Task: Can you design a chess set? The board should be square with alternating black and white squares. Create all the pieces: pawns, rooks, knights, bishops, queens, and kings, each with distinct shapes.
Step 1616:
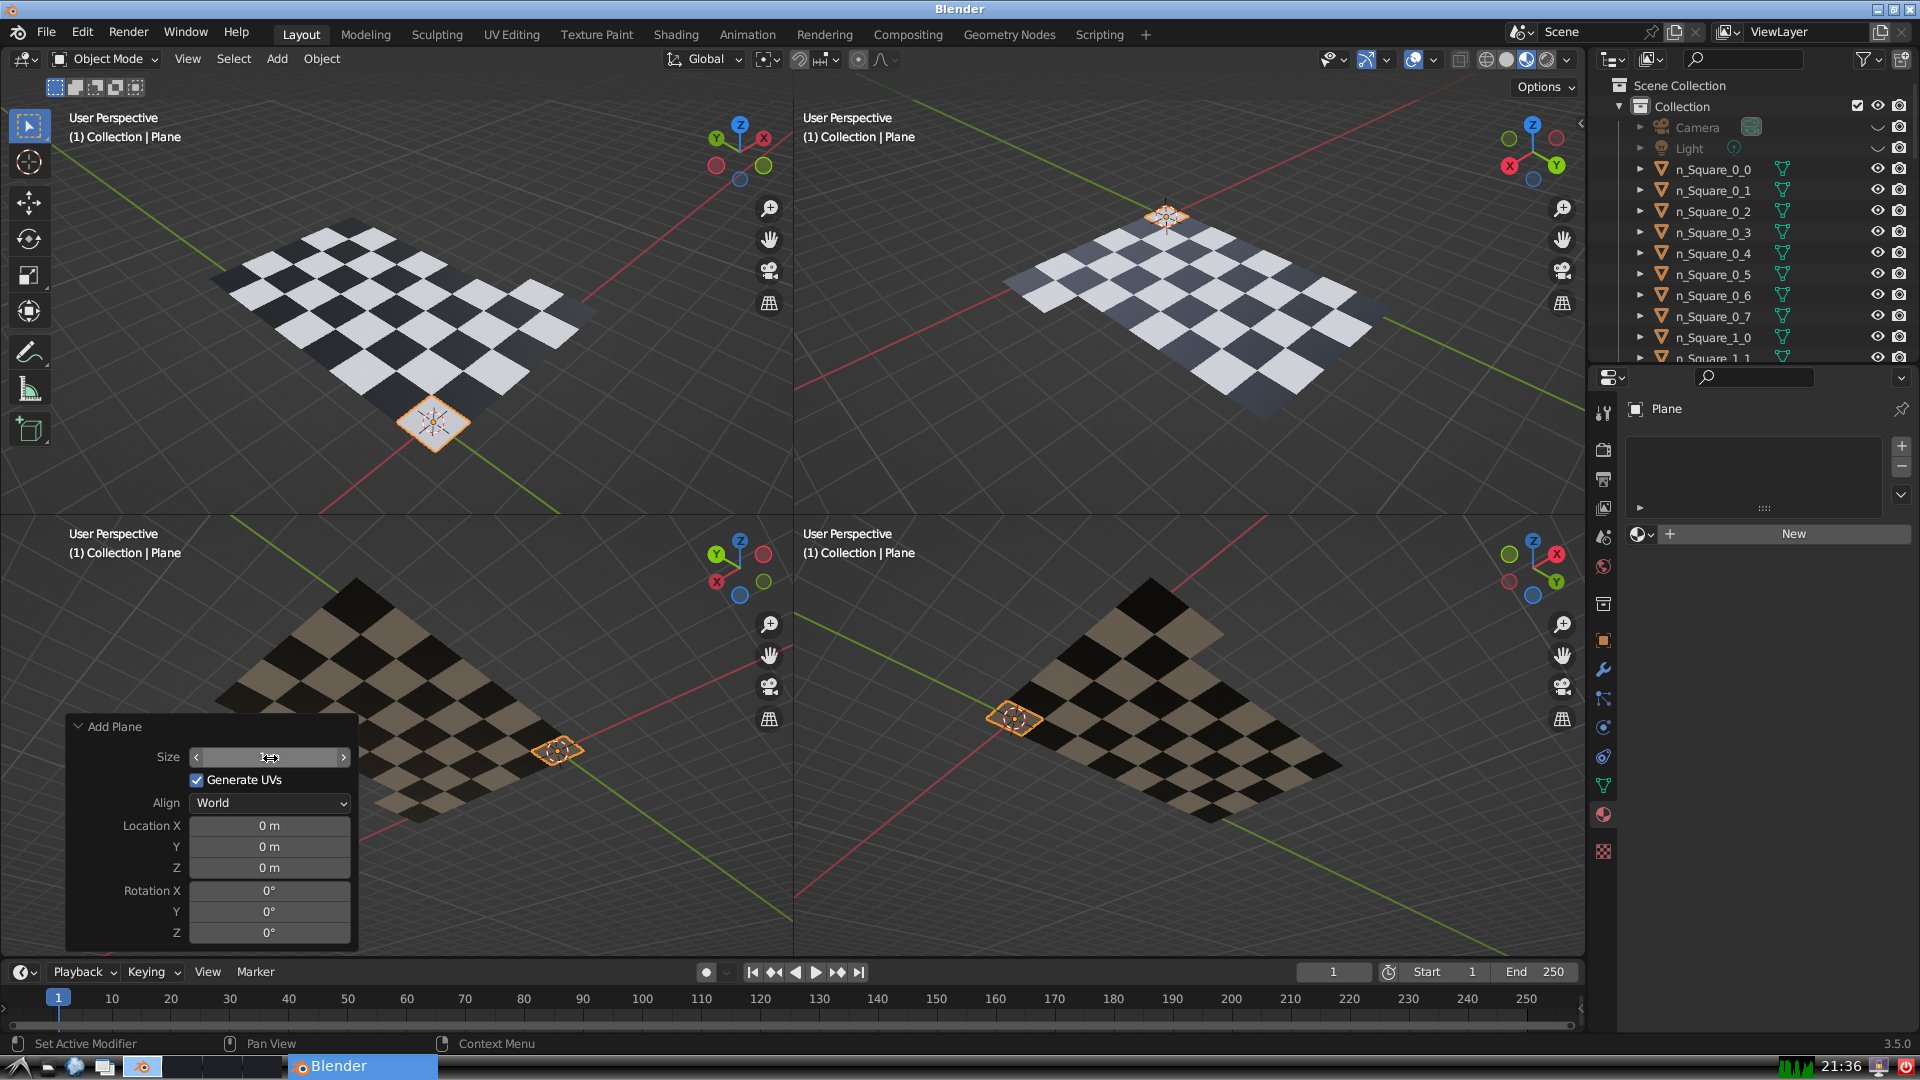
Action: {"mouse_move": [960, 540]}